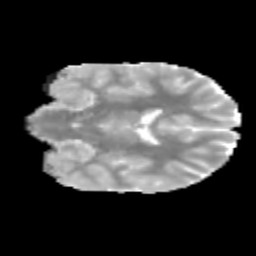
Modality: MD
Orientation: coronal
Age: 11
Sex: male
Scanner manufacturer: siemens
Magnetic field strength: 3 T
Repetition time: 3.8 s
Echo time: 0.07 s